Field crop: maize
Growth stage: 2
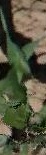
Species: maize